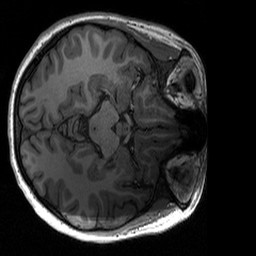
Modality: T1w
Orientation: axial
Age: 25
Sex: female
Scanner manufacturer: siemens
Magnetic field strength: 3 T
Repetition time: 2.3 s
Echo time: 0.00298 s